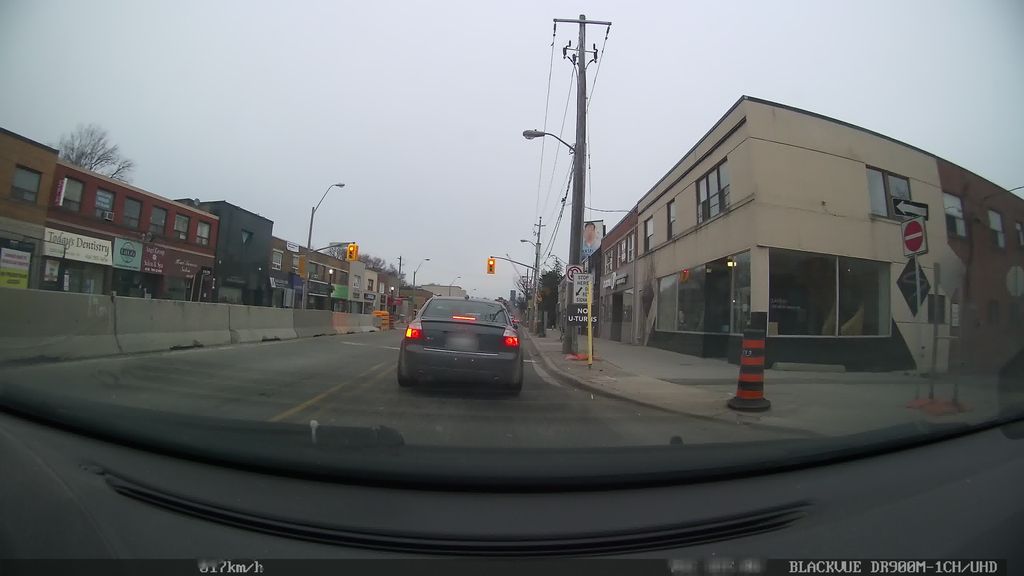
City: toronto